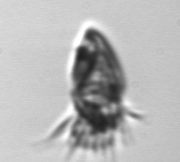
Label: Tontonia_appendiculariformis